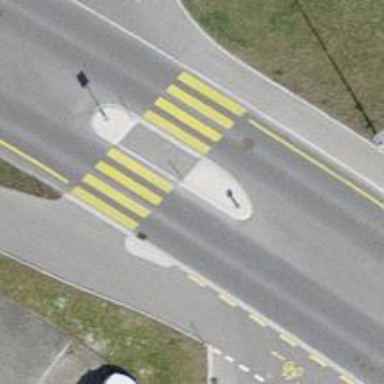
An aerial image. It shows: Uncontrolled crossing with central island on the road.